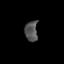
Tissue: prostate
Cell type: T cells
Senescence score: 0.7028
Nuclear area (px): 255
Mean DAPI intensity: 83.557